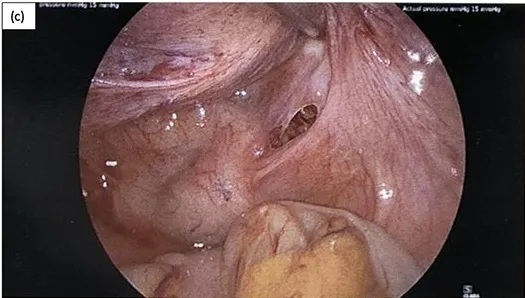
Peritoneal defect in the POD.
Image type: endoscopy (gi_endoscopy)